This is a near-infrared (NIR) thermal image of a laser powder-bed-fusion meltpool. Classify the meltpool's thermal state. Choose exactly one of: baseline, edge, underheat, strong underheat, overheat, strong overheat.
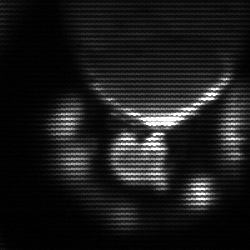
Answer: baseline